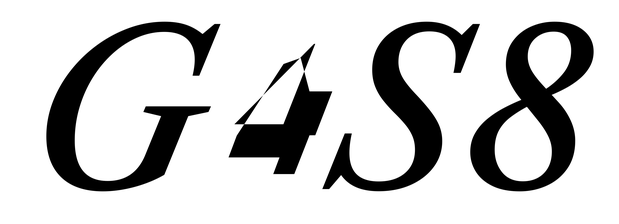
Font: LibreCaslonText-Italic_Medium_Italic